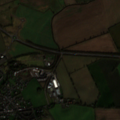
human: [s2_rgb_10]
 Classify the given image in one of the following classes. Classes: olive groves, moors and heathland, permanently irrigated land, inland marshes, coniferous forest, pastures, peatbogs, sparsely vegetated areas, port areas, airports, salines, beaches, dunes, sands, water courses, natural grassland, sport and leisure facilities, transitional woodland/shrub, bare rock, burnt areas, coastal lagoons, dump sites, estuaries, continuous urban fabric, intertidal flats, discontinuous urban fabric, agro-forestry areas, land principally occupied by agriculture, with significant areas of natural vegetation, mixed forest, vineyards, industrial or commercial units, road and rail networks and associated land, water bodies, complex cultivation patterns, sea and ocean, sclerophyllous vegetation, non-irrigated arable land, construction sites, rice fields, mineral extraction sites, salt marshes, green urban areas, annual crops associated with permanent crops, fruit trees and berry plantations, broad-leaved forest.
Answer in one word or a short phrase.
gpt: discontinuous urban fabric, non-irrigated arable land